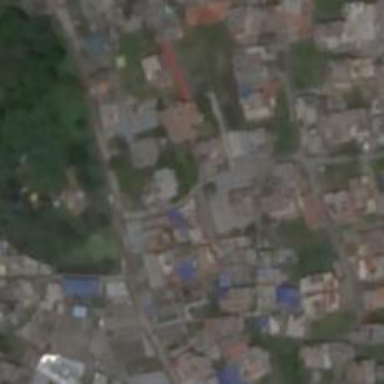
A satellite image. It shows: Residential road.